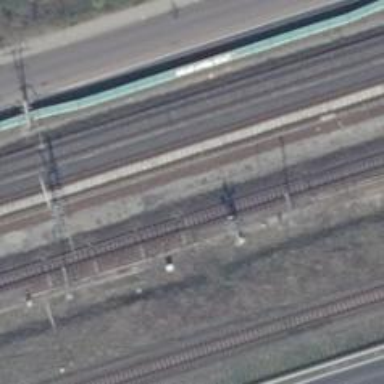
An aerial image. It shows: Railway switch with turnout to the right.